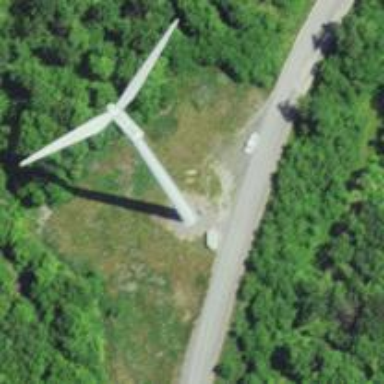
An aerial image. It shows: Wind generator in the form of horizontal axis wind turbine.